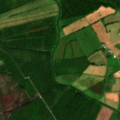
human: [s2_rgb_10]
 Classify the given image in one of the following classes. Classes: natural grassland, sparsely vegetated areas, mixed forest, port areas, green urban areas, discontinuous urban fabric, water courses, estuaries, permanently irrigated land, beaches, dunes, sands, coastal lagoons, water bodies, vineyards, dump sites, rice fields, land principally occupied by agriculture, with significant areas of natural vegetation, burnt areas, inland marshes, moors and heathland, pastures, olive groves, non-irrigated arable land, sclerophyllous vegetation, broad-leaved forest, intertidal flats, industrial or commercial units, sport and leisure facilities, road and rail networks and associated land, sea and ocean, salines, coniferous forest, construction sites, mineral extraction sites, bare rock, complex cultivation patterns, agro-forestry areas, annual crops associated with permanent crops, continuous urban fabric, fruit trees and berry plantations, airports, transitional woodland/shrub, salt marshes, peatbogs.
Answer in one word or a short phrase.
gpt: pastures, coniferous forest, mixed forest, transitional woodland/shrub, peatbogs